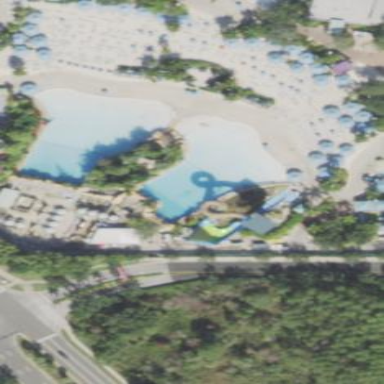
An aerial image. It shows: Wave pool located in leisure land area.